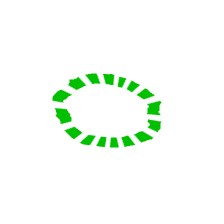
Shape: circle